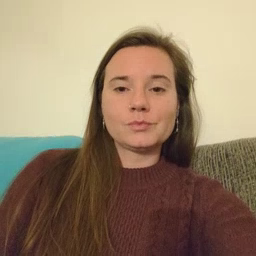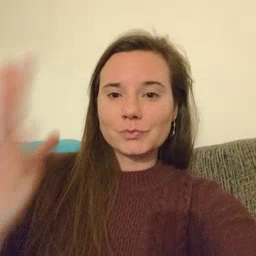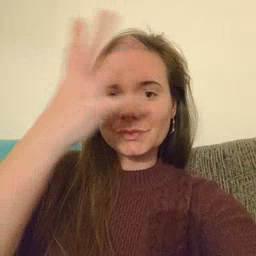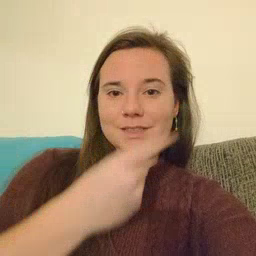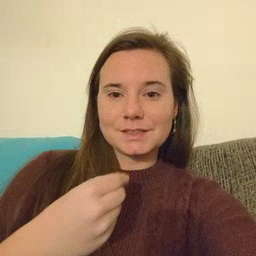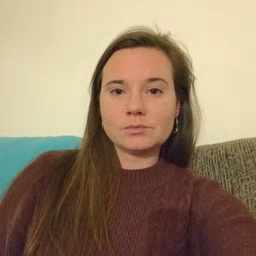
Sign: pretty